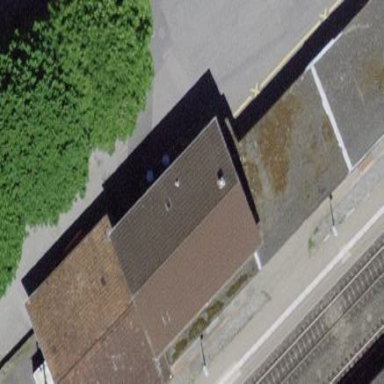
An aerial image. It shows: Train station building.